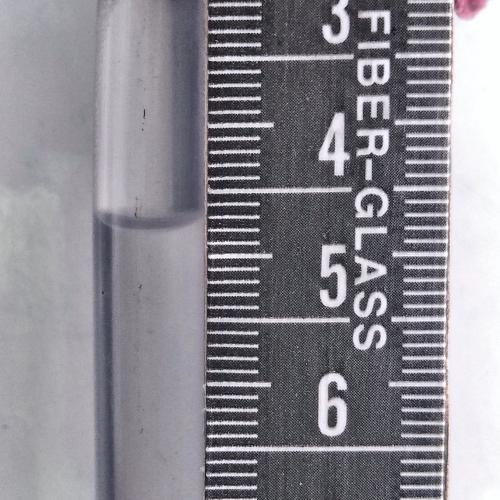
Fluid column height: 4.7 cm